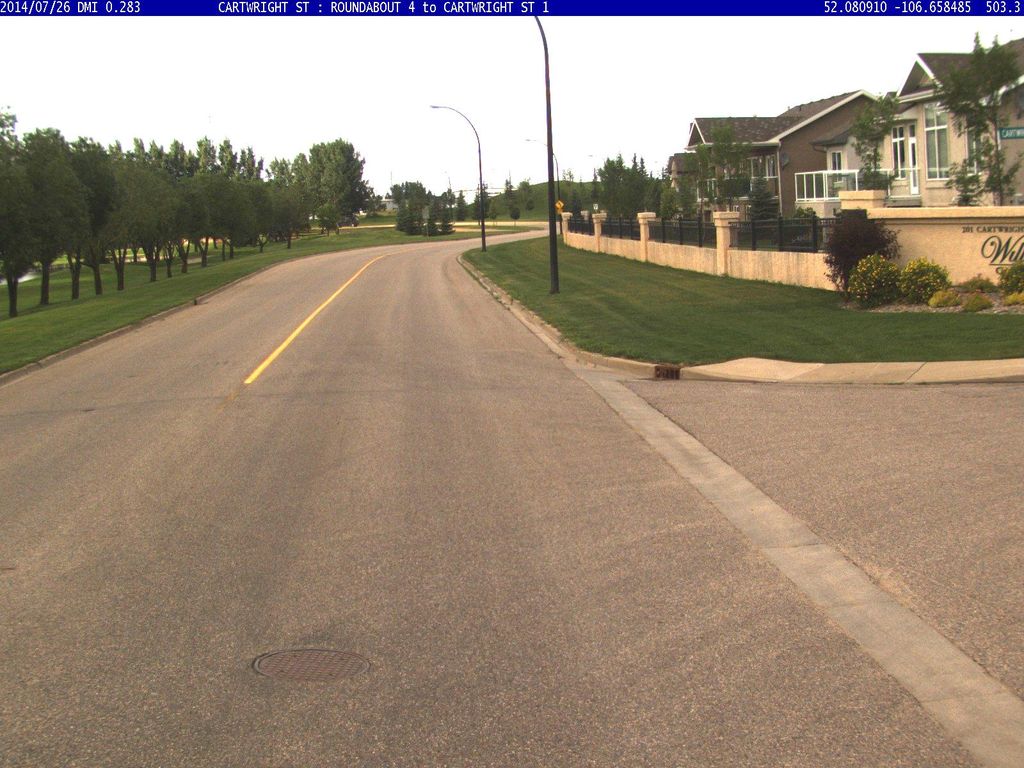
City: saskatoon